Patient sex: M
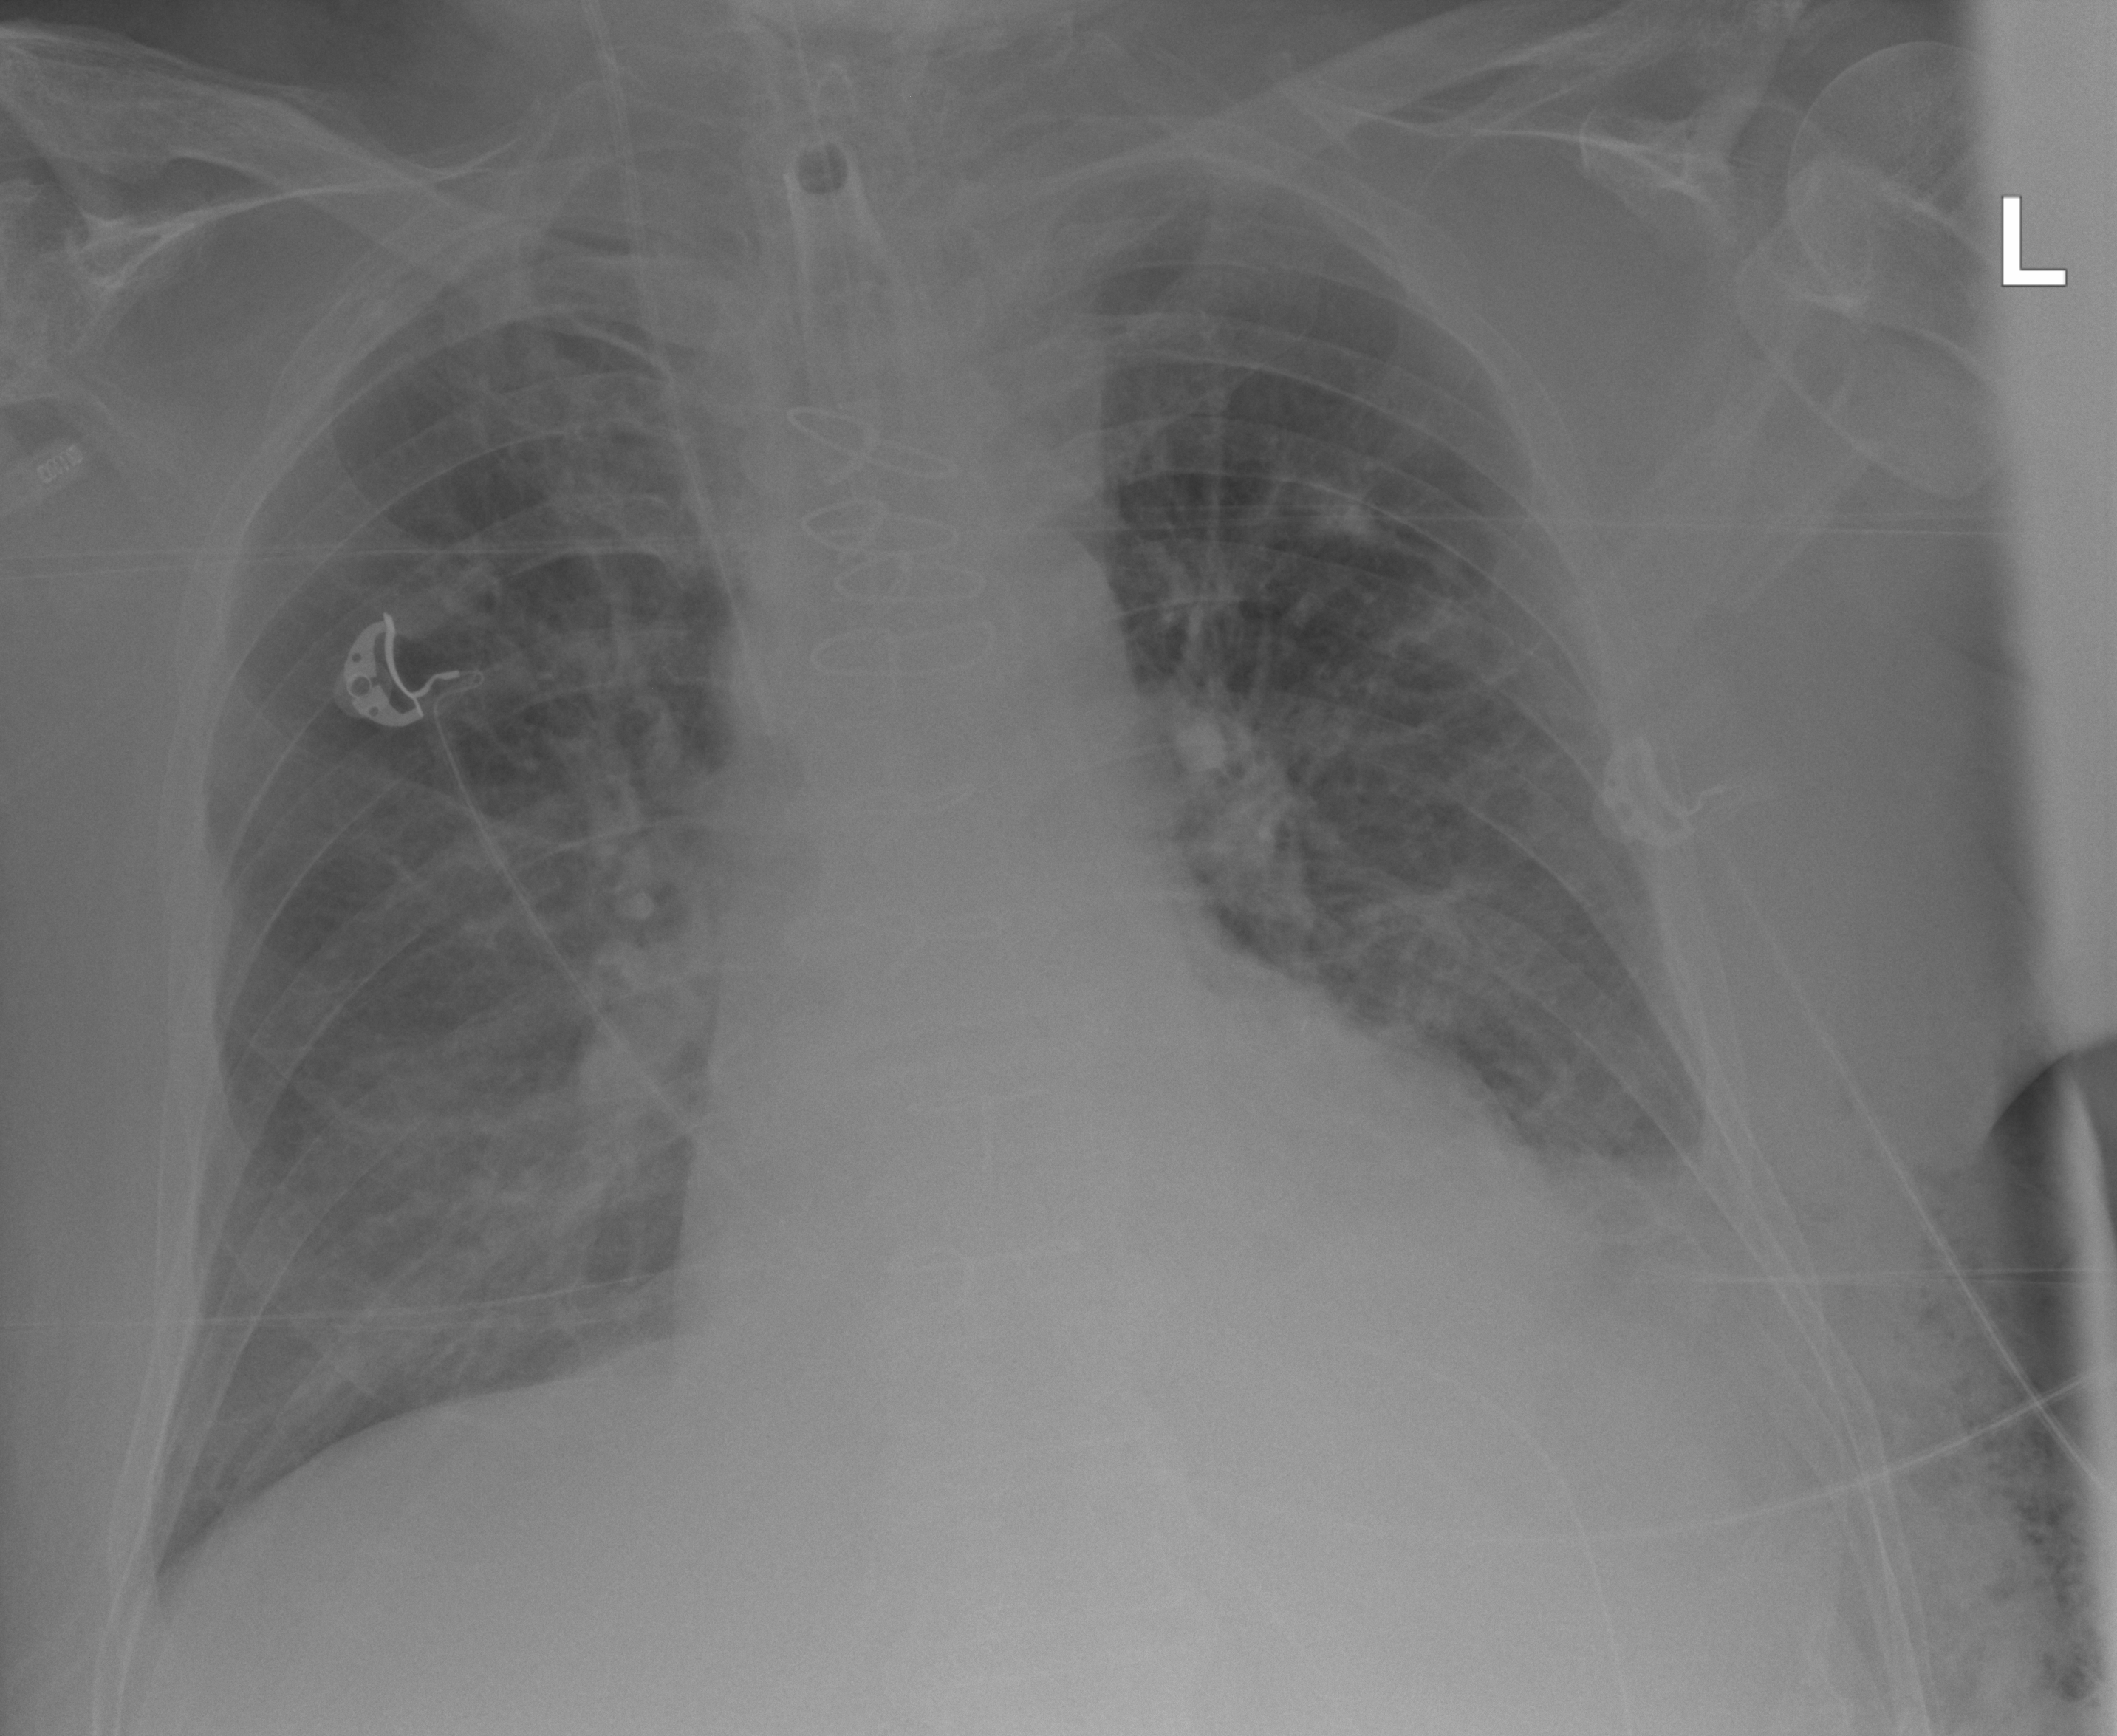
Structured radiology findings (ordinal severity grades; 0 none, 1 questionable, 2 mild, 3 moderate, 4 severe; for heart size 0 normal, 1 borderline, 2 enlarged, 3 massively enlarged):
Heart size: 1
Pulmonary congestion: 2
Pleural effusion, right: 2
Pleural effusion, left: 2
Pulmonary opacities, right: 2
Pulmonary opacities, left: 2
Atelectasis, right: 2
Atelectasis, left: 2